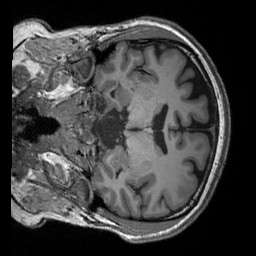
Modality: T1w
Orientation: coronal
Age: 29
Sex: male
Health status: healthy
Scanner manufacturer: siemens
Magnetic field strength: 3 T
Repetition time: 2.3 s
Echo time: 0.00303 s